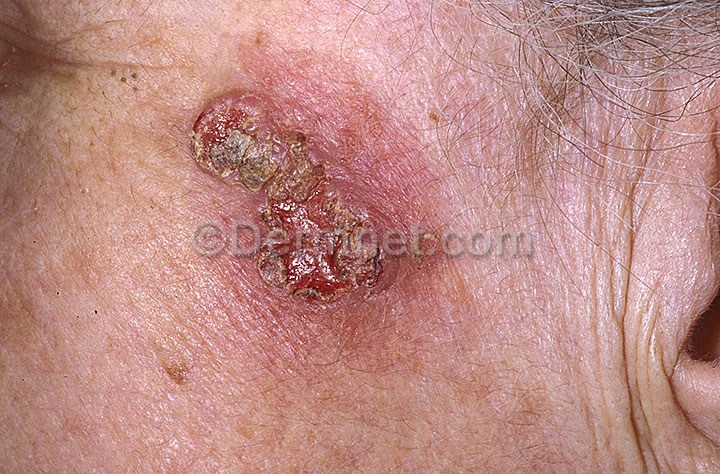
Disease: Actinic Keratosis Basal Cell Carcinoma and other Malignant Lesions